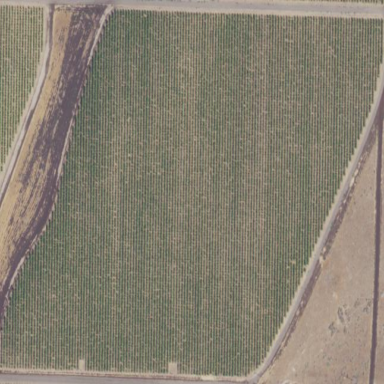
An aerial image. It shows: Vineyard with grape crops.